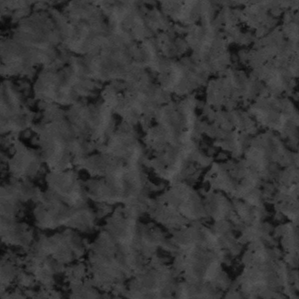
Label: frost